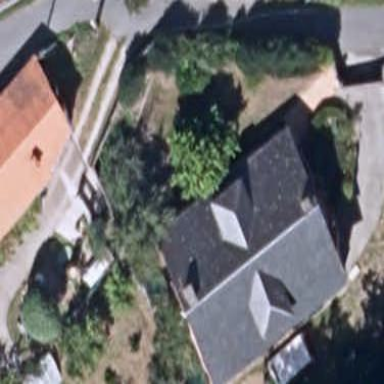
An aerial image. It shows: Simple house.